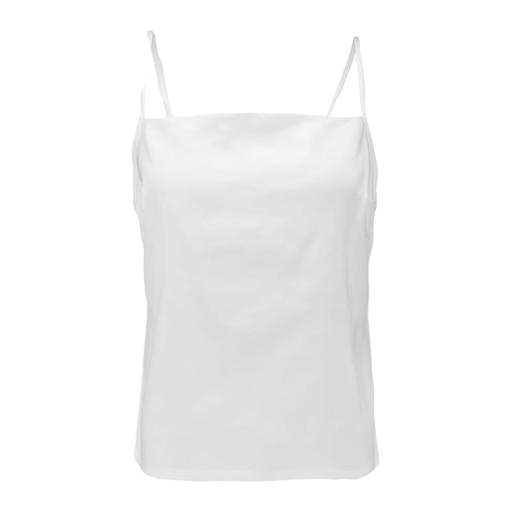
white leather tank top, white romy tank, white marc top, white background